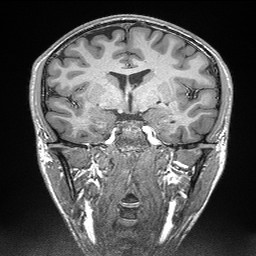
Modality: T1w
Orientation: sagittal
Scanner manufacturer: siemens
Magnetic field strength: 3 T
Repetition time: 2.3 s
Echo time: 0.00298 s